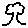
Label: tree